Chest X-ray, AP view. Patient: 66 years old, sex F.
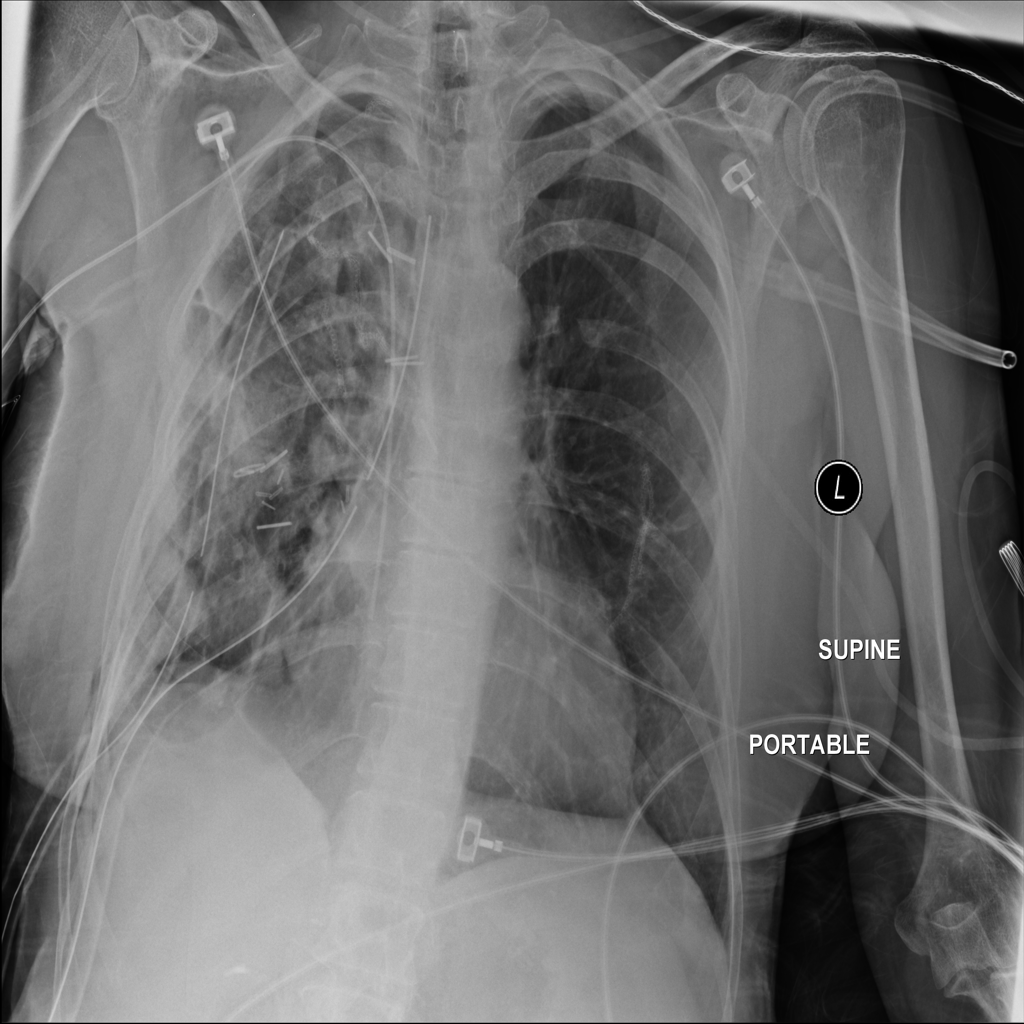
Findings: No Finding